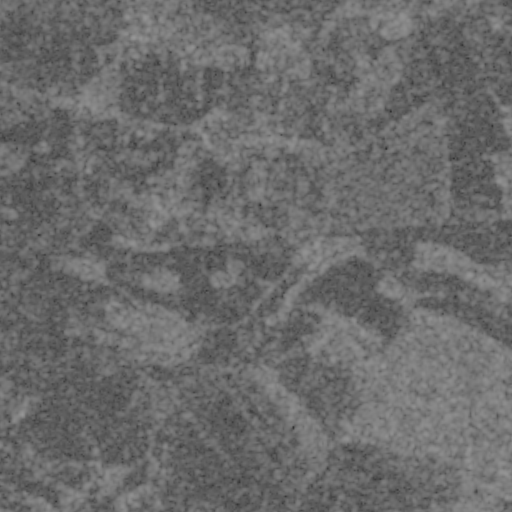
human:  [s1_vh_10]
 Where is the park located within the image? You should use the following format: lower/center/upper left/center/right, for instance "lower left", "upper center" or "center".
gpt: The park is located in the upper left of the image.
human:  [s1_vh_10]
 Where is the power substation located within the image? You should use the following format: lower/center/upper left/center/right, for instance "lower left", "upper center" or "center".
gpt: The power substation is located in the upper left of the image.
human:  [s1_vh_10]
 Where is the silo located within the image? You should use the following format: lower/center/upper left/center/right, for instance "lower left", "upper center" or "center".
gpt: The silo is located in the upper center of the image.
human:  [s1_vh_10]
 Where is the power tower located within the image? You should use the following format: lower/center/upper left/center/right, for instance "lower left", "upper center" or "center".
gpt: There is no power tower in the image.

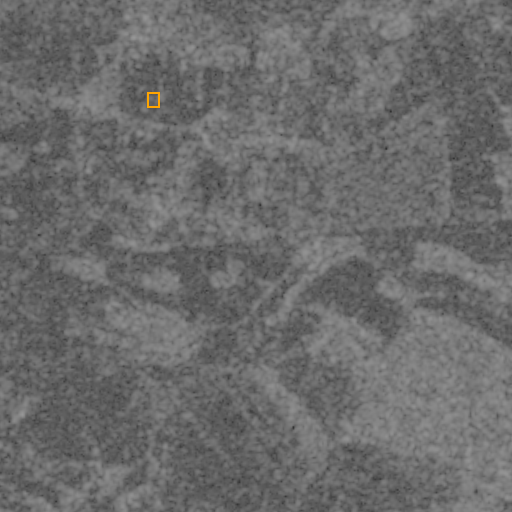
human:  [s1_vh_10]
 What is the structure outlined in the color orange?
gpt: The structure outlined in orange is a park.
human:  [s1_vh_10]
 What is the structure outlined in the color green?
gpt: There is no green outline.